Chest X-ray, AP view. Patient: 21 years old, sex M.
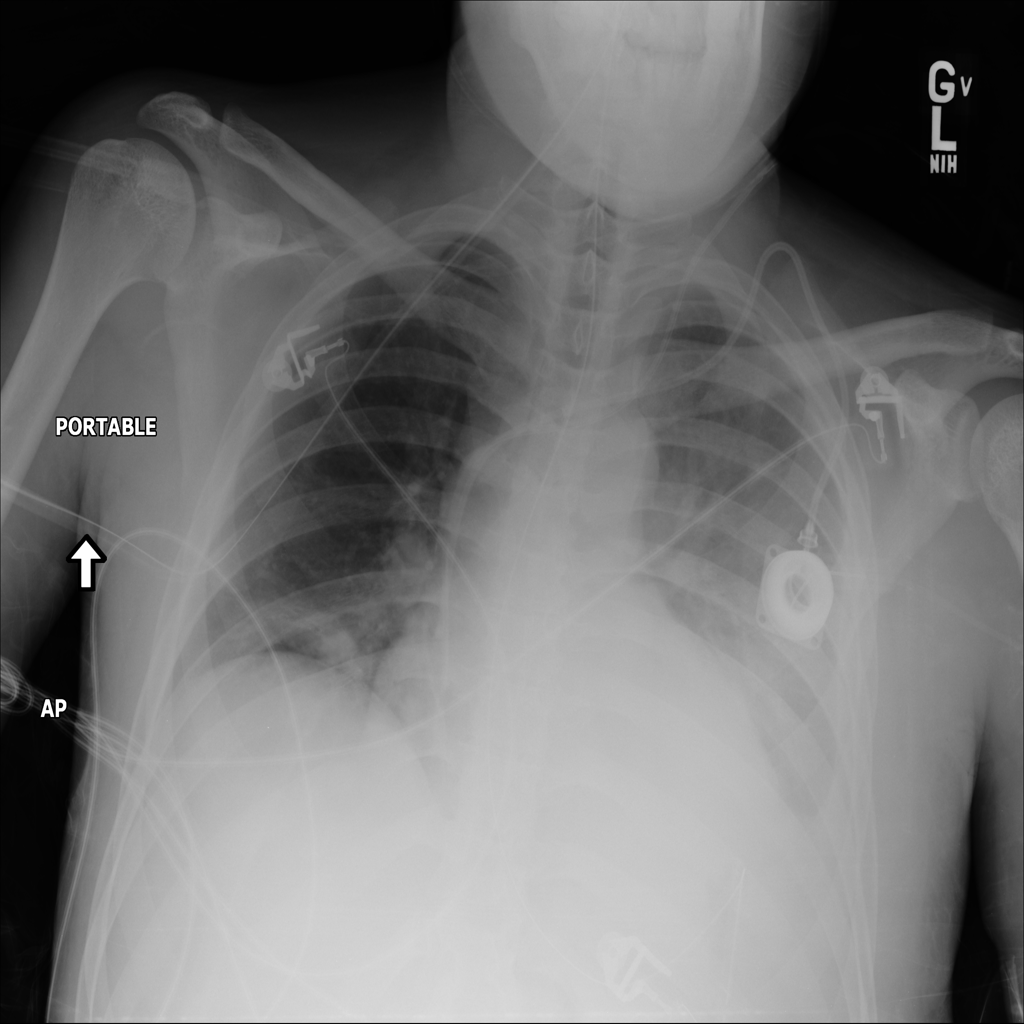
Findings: Atelectasis, Effusion, Infiltration